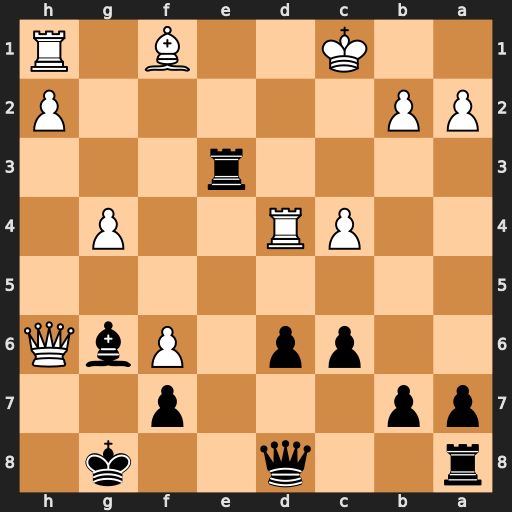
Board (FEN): r2q2k1/pp3p2/2pp1PbQ/8/2PR2P1/4r3/PP5P/2K2B1R
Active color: b
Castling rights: -
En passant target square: -
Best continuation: Re1+ Rd1 Rxd1+ Kxd1 Qxf6